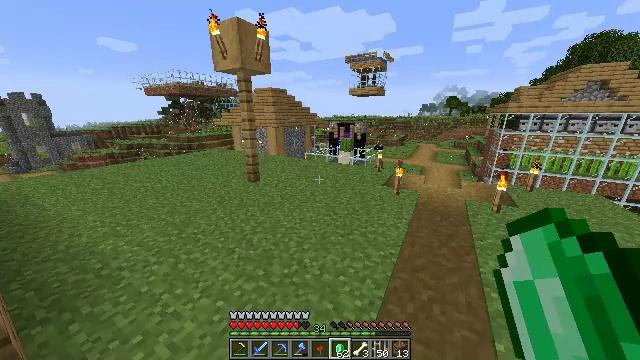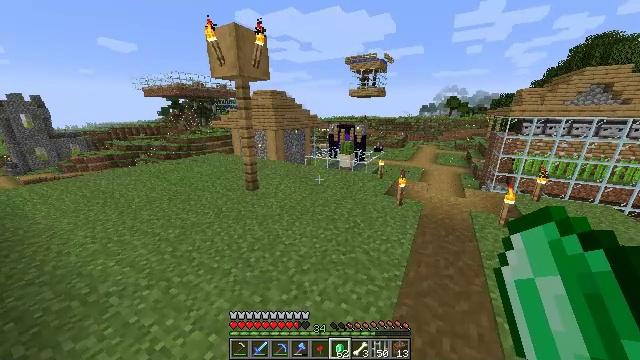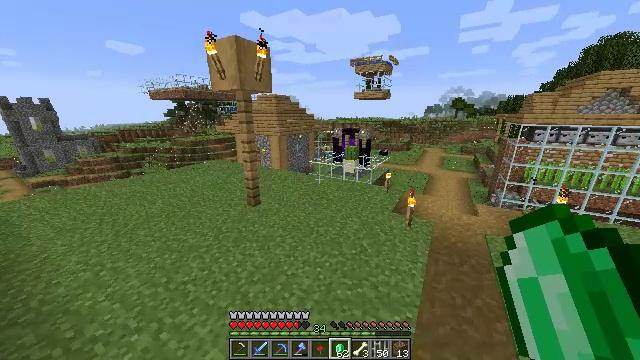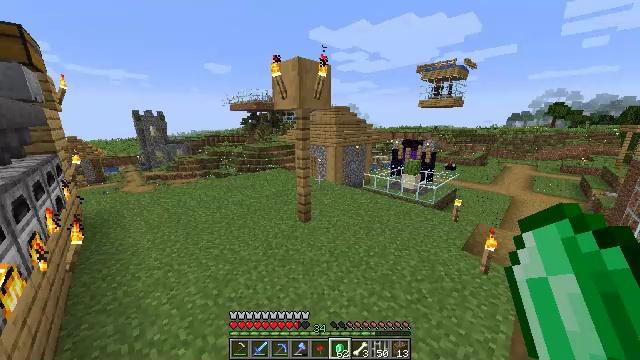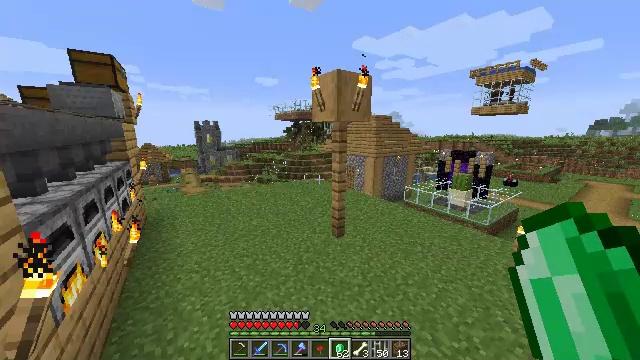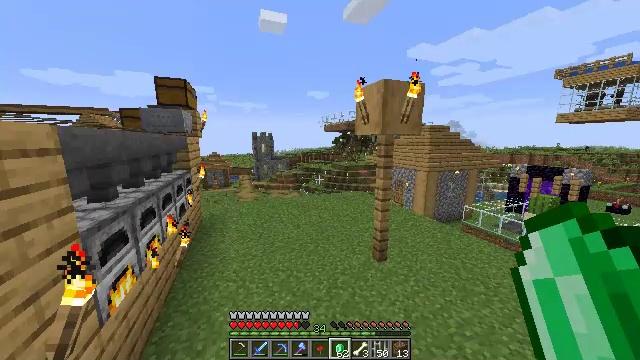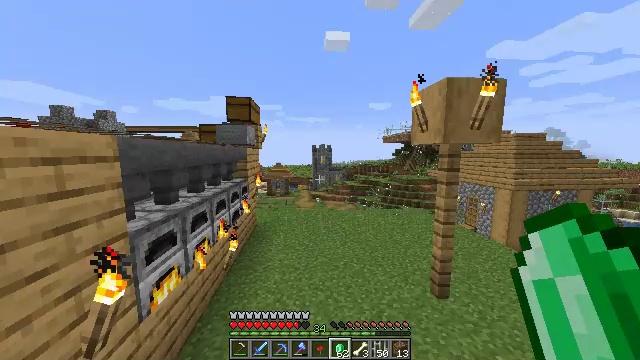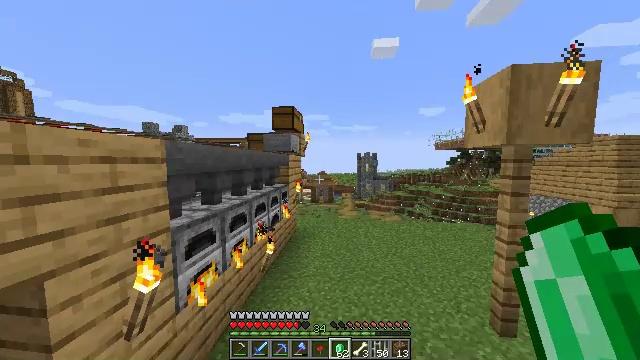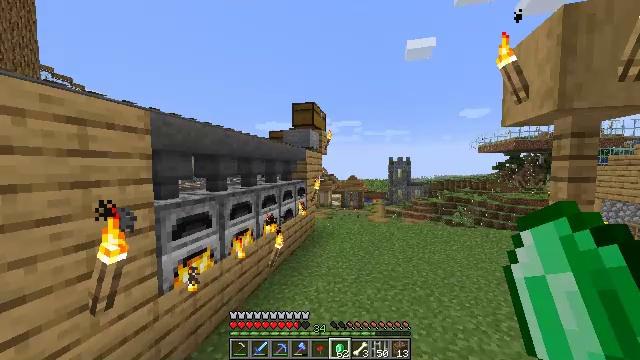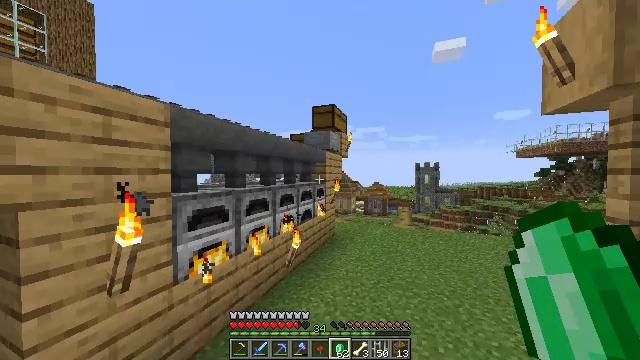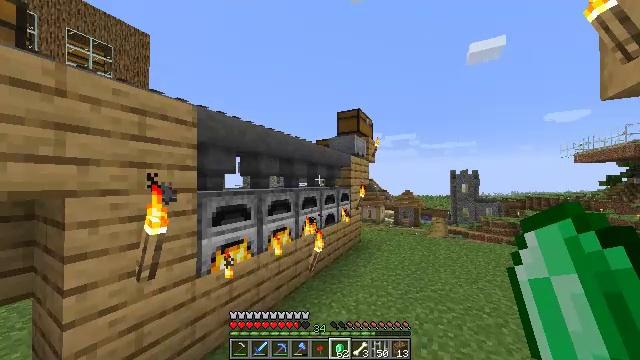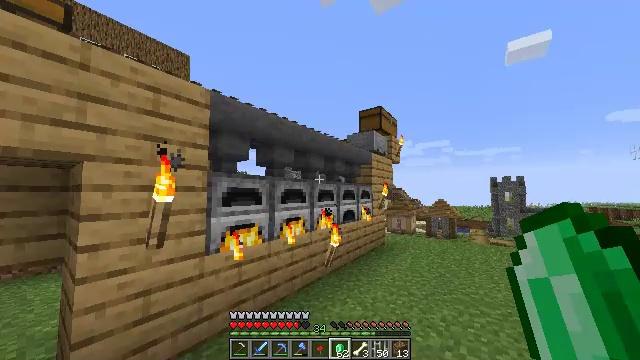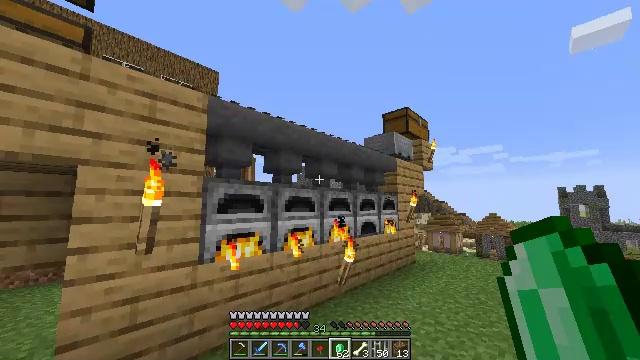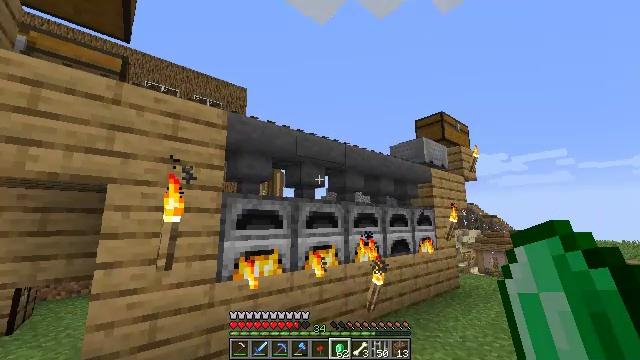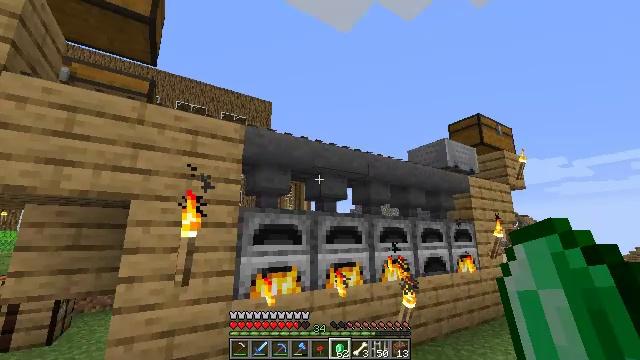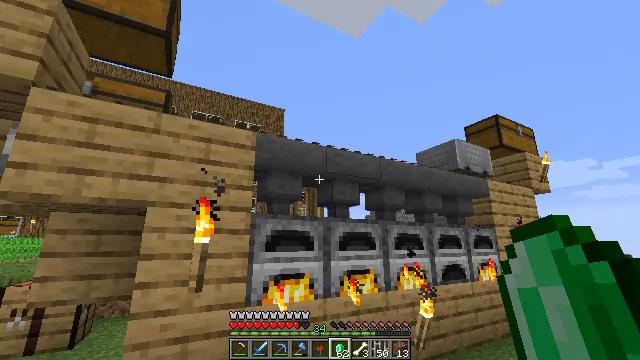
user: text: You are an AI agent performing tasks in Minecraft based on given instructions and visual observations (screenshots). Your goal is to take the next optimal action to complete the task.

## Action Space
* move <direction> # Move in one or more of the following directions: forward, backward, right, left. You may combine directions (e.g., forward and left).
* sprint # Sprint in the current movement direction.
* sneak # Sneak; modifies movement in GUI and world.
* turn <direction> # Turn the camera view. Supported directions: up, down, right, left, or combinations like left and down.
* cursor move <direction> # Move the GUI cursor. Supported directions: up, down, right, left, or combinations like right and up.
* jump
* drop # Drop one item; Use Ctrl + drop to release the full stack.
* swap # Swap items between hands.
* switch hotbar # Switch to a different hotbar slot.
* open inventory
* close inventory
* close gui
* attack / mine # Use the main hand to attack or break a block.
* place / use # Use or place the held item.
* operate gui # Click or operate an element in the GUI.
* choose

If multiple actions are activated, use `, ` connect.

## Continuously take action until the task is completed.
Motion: motion action
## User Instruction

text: Craft the chainmail helmet using the crafting table.
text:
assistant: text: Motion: move forward, jump
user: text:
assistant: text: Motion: move forward, turn left, jump
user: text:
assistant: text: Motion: move forward, turn left and up, jump
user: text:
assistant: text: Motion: move forward, turn left and up, jump
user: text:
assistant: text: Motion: move forward, turn left and up, jump
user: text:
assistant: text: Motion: move forward, turn left and up
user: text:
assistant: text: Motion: move forward, turn left and up
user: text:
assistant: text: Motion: move forward, turn left and up
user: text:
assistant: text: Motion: move forward, turn left and up
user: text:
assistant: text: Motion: move forward, turn left and up
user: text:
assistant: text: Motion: turn left and up
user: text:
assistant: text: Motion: turn left and up
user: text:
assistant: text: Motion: turn left and up
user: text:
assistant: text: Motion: turn left and up
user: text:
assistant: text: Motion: turn left and up
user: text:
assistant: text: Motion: turn left and up
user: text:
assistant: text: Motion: turn left and up
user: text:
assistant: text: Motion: turn left and up
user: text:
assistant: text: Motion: turn left and up
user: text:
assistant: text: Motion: turn left and up
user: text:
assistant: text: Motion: turn left and up
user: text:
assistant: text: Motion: turn left and up
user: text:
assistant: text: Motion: no_op
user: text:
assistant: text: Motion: no_op
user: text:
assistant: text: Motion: no_op
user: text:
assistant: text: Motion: no_op
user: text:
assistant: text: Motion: no_op
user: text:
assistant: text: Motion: turn left
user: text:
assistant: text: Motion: turn left
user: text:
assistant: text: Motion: turn left